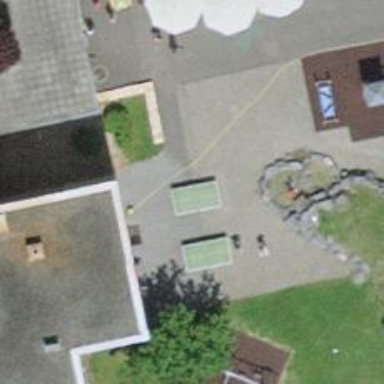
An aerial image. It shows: Pitch for leisure activities.